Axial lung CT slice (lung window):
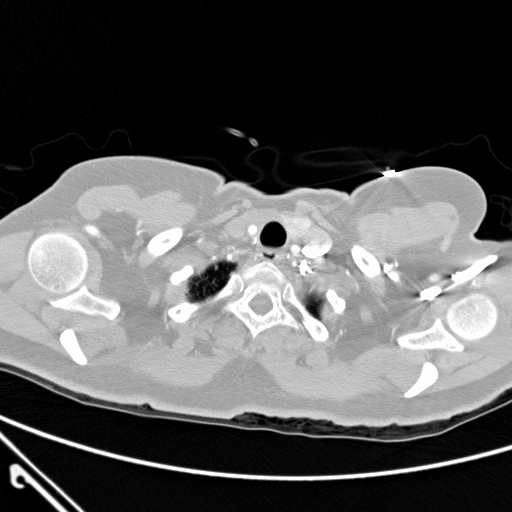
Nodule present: no